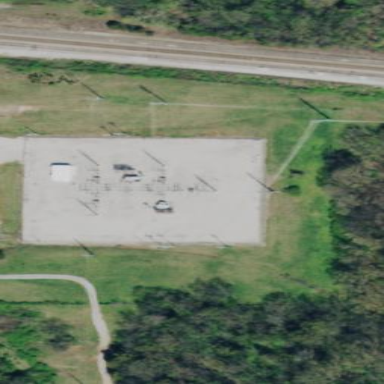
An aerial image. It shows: Outdoor distribution substation.